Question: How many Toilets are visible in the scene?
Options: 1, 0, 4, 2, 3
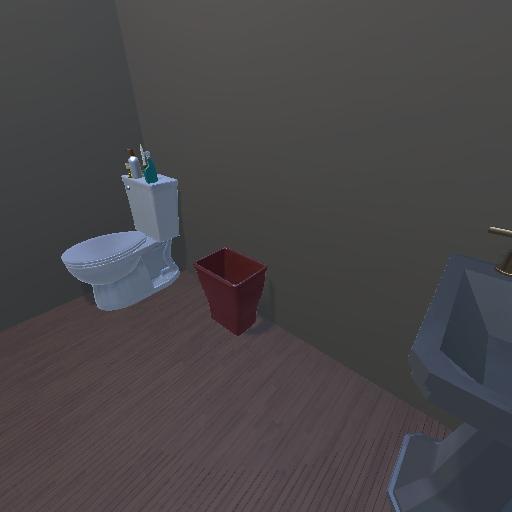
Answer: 1